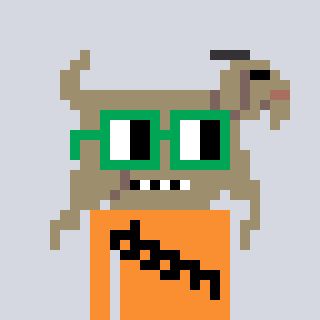
a pixel art character with square green glasses, a goat-shaped head and a orange-colored body on a cool background